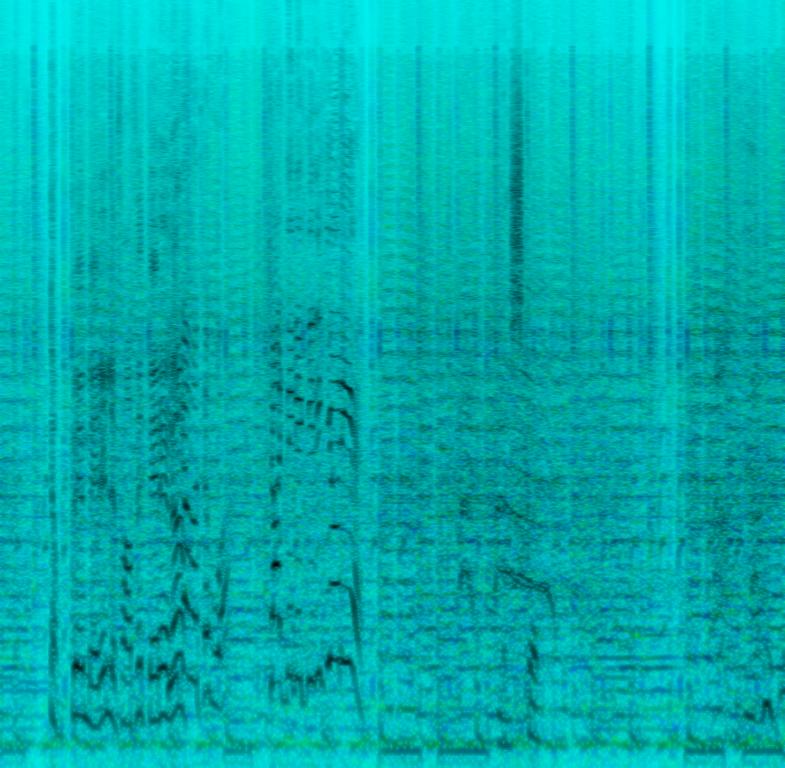
This song is a lively Indian instrumental. The tempo is fast with lively brass bands playing harmony, energetic drums ,Nagpada and dhol and other Indian percussion and synthesiser with digital arrangements. There is a dialogue of a man and woman superimposed over the music, with sighing and giggling in the background. The music is typical Indian Baarat music. It is happy, cheerful, vivacious, energetic, youthful, vigorous and upbeat.